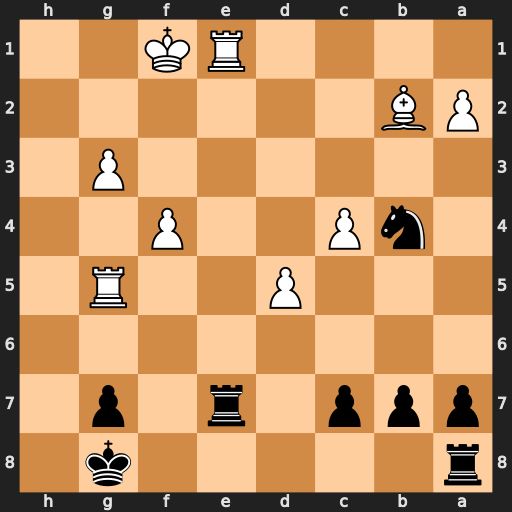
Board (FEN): r5k1/ppp1r1p1/8/3P2R1/1nP2P2/6P1/PB6/4RK2
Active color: b
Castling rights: -
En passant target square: -
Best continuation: Rxe1+ Kxe1 Nd3+ Kd2 Nxb2